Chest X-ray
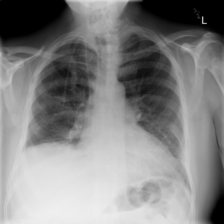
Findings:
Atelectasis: positive
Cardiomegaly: negative
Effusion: positive
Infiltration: negative
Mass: negative
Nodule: negative
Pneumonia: negative
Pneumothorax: negative
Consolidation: negative
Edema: negative
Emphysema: negative
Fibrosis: negative
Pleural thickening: negative
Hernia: negative